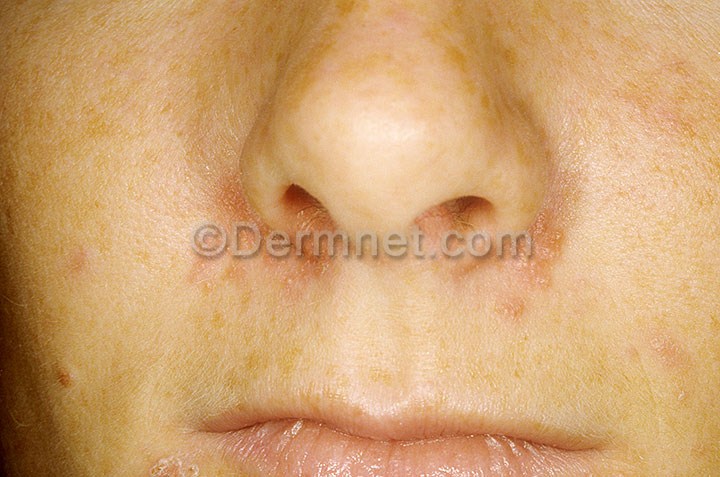
Disease: Acne and Rosacea Photos